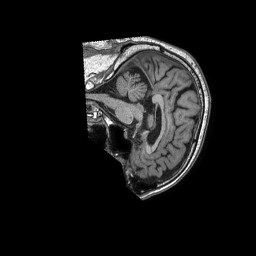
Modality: T1w
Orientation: sagittal
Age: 81
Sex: male
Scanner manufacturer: philips
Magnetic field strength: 1.5 T
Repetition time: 0.007167 s
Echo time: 0.003239 s